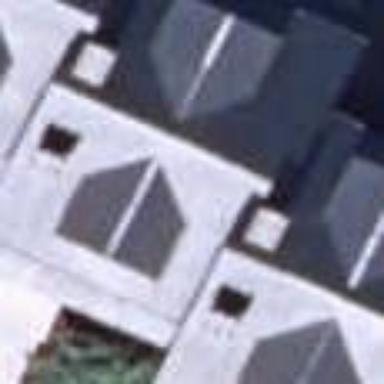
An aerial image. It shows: Simple and straightforward house.